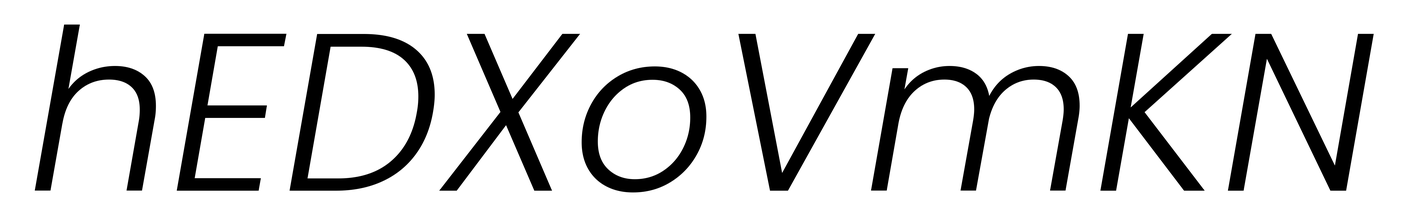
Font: Poppins-LightItalic